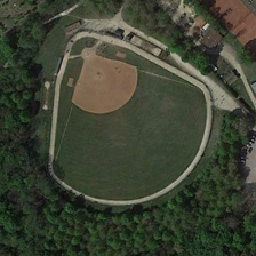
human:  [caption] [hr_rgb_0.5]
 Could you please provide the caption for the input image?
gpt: the grass is green with dark green with green trees .

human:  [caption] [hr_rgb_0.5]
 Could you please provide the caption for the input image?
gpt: there are many trees around a meadow .

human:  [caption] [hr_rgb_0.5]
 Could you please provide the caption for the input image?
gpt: Next to the baseball field are gray buildings and red rooms.

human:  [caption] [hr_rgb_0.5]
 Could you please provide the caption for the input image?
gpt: Next to the baseball field is a gray building and a red room.

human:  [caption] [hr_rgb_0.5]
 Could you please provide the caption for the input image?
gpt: There is a gray building and a red room beside a baseball field.